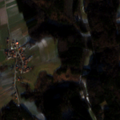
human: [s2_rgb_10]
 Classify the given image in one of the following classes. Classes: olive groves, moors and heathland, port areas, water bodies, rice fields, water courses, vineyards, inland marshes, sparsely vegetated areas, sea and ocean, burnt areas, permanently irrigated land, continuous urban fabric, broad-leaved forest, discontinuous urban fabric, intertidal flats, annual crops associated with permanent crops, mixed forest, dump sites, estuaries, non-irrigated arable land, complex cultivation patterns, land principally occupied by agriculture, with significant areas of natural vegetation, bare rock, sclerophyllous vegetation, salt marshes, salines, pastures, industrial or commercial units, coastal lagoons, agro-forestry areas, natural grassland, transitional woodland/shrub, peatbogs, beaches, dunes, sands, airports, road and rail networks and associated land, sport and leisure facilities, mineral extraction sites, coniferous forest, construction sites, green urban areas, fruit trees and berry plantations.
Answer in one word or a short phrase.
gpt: non-irrigated arable land, coniferous forest, mixed forest